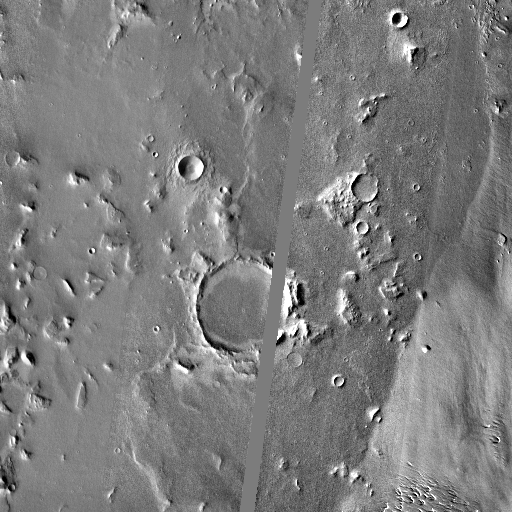
Crater classes present: Background, Other, Buried